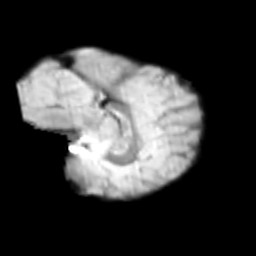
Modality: T2w
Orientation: sagittal
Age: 9
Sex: male
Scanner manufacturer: siemens
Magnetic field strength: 3 T
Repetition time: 3.8 s
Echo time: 0.07 s